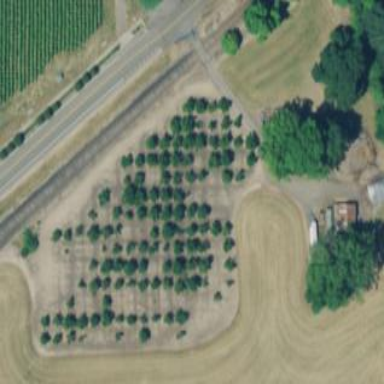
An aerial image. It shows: Orchard.